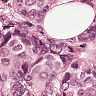
Metastatic tissue present: yes